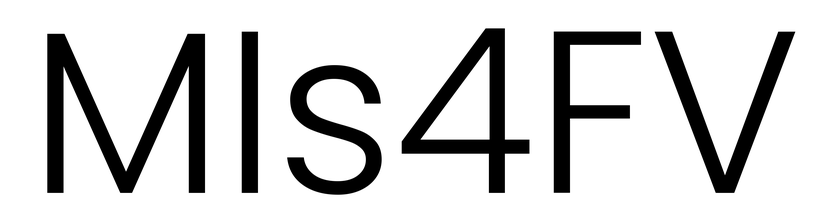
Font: Poppins-Light